Question: I have these lint warnings in my layout
'''
Nested weights are bad for performance (11 items)
data.xml has more than 80 views, bad for performance
'''
This is my layout:

My layout is to show data. This data is almost shown as a table but some "rows" have to 3 or 4 'TextViews' and other's have 6 or 7. Since I want some of these 'TextViews' to have the exact same width I've created all of those 'LinearLayout' and use 'android:weightSum' and 'android:layout_weight' to achieve what I want.
Since I cannot remove some of the views (they are all needed to show my data) what can I do to increase performance of my layout?
I've tried to use 'RelativeLayout' but with that I can't use 'android:weightSum' and 'android:layout_weight'.
Thanks.
Favolas
Sorry. Didn't understand that the XML was so important.
Here is the HUGE code:
<URL>
Some more explanations.
I have a database with one table with almost 50 columns.
I make a query to the database and this query returns a Cursor. The result is shown on a 'ListView'. User selects one of these results and is then "send" to this layout were the data is shown on all of those fields
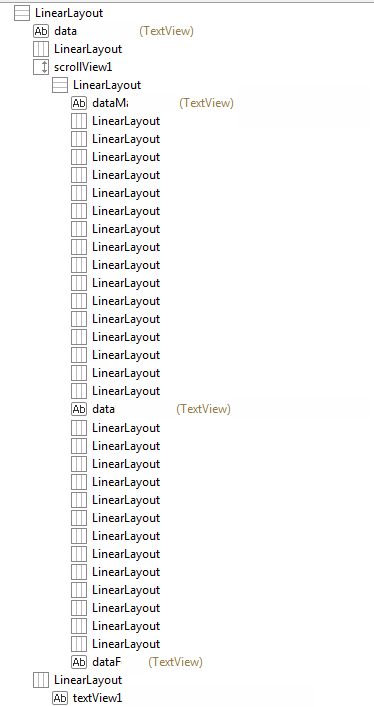
Answer: It looks to me like you are essentially trying to recreate what ListView already does. You definitely want to use ListView or GridView as they are designed and optimized for this task. Using a custom Adapter you can display your custom layouts. Additionally. I think I remember reading that <URL>. Likely because it does not have to work so hard to determine the placement of child views. Just something else to consider.
The Google <URL> shows how to dynamically load a ListView using a Loader. If you already have the data then you could easily strip out the Loader functionality.
'''
public class ListViewLoader extends ListActivity
implements LoaderManager.LoaderCallbacks<Cursor> {
// This is the Adapter being used to display the list's data
SimpleCursorAdapter mAdapter;
// These are the Contacts rows that we will retrieve
static final String[] PROJECTION = new String[] {ContactsContract.Data._ID,
ContactsContract.Data.DISPLAY_NAME};
// This is the select criteria
static final String SELECTION = "((" +
ContactsContract.Data.DISPLAY_NAME + " NOTNULL) AND (" +
ContactsContract.Data.DISPLAY_NAME + " != '' ))";
@Override
protected void onCreate(Bundle savedInstanceState) {
super.onCreate(savedInstanceState);
// Create a progress bar to display while the list loads
ProgressBar progressBar = new ProgressBar(this);
progressBar.setLayoutParams(new LayoutParams(LayoutParams.WRAP_CONTENT,
LayoutParams.WRAP_CONTENT, Gravity.CENTER));
progressBar.setIndeterminate(true);
getListView().setEmptyView(progressBar);
// Must add the progress bar to the root of the layout
ViewGroup root = (ViewGroup) findViewById(android.R.id.content);
root.addView(progressBar);
// For the cursor adapter, specify which columns go into which views
String[] fromColumns = {ContactsContract.Data.DISPLAY_NAME};
int[] toViews = {android.R.id.text1}; // The TextView in simple_list_item_1
// Create an empty adapter we will use to display the loaded data.
// We pass null for the cursor, then update it in onLoadFinished()
mAdapter = new SimpleCursorAdapter(this,
android.R.layout.simple_list_item_1, null,
fromColumns, toViews, 0);
setListAdapter(mAdapter);
// Prepare the loader. Either re-connect with an existing one,
// or start a new one.
getLoaderManager().initLoader(0, null, this);
}
// Called when a new Loader needs to be created
public Loader<Cursor> onCreateLoader(int id, Bundle args) {
// Now create and return a CursorLoader that will take care of
// creating a Cursor for the data being displayed.
return new CursorLoader(this, ContactsContract.Data.CONTENT_URI,
PROJECTION, SELECTION, null, null);
}
// Called when a previously created loader has finished loading
public void onLoadFinished(Loader<Cursor> loader, Cursor data) {
// Swap the new cursor in. (The framework will take care of closing the
// old cursor once we return.)
mAdapter.swapCursor(data);
}
// Called when a previously created loader is reset, making the data unavailable
public void onLoaderReset(Loader<Cursor> loader) {
// This is called when the last Cursor provided to onLoadFinished()
// above is about to be closed. We need to make sure we are no
// longer using it.
mAdapter.swapCursor(null);
}
@Override
public void onListItemClick(ListView l, View v, int position, long id) {
// Do something when a list item is clicked
}
}
'''